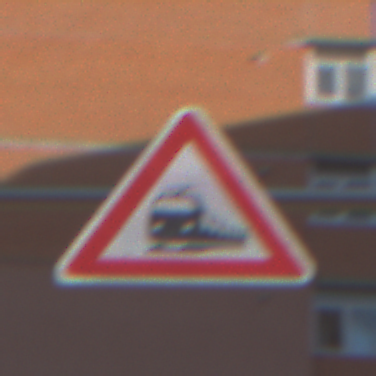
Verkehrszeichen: Bahnuebergang
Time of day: MorningAfternoon
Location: Outdoor (Suburban)
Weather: PartlyCloudy
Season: NotSpecified
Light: Natural